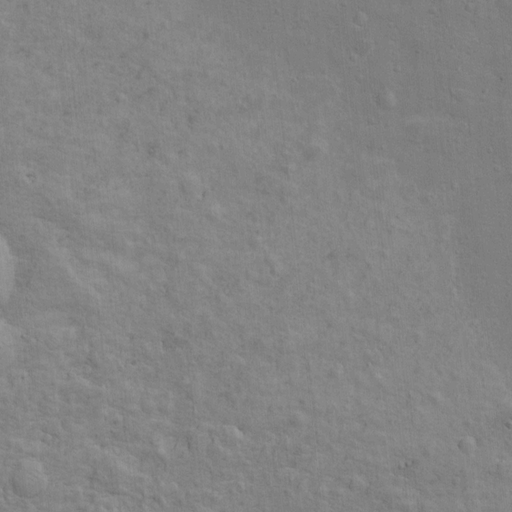
Classes present: Background